Field crop: maize
Growth stage: 2
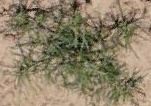
Species: salsola